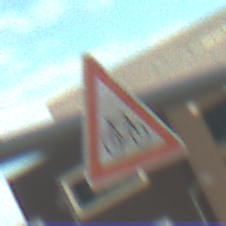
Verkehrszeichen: RadverkehrLinks
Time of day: MorningAfternoon
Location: Outdoor (Urban)
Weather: PartlyCloudy
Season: NotSpecified
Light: Natural